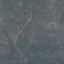
Label: HerbaceousVegetation